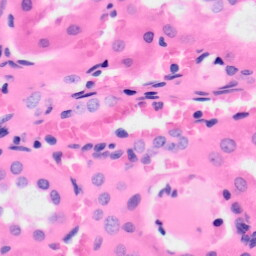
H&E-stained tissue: Kidney